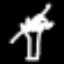
Label: palm tree